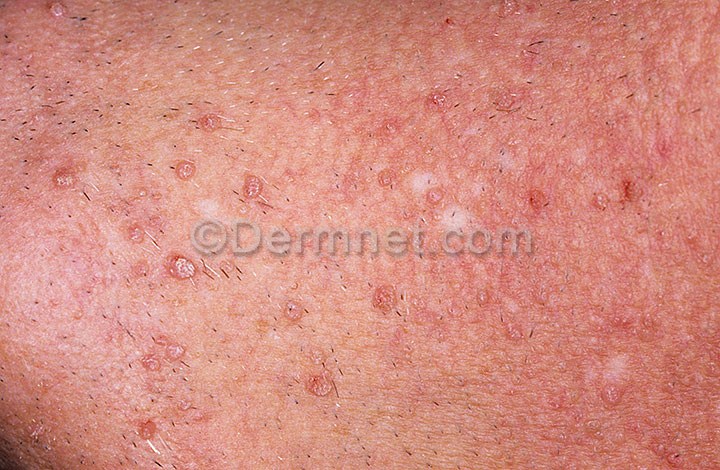
Disease: Warts Molluscum and other Viral Infections